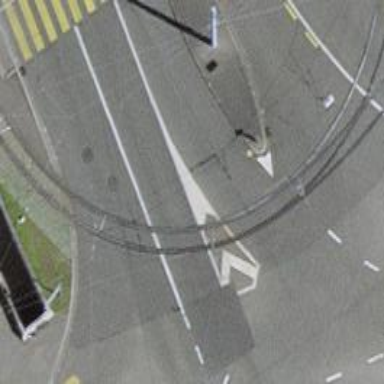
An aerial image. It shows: Tram level crossing on railway.